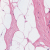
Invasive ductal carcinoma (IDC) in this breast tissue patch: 0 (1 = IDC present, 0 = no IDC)